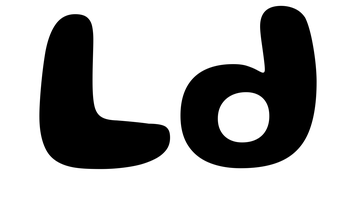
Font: Gluten_SemiBold